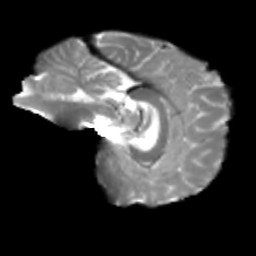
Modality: T2w
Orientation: sagittal
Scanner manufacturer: siemens
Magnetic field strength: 3 T
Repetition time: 4 s
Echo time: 0.0594 s